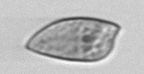
Label: Prorocentrum_dentatum